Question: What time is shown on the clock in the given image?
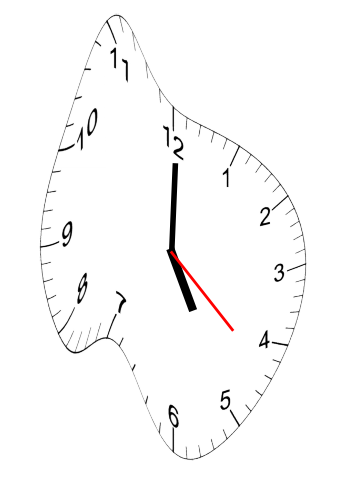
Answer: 05:00:22